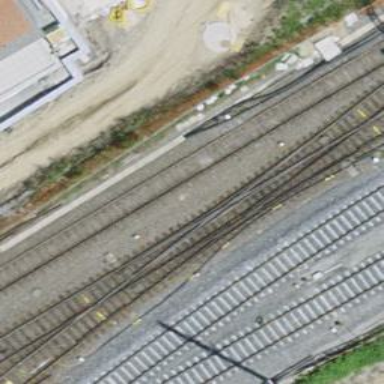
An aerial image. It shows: Railway switch.